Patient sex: M
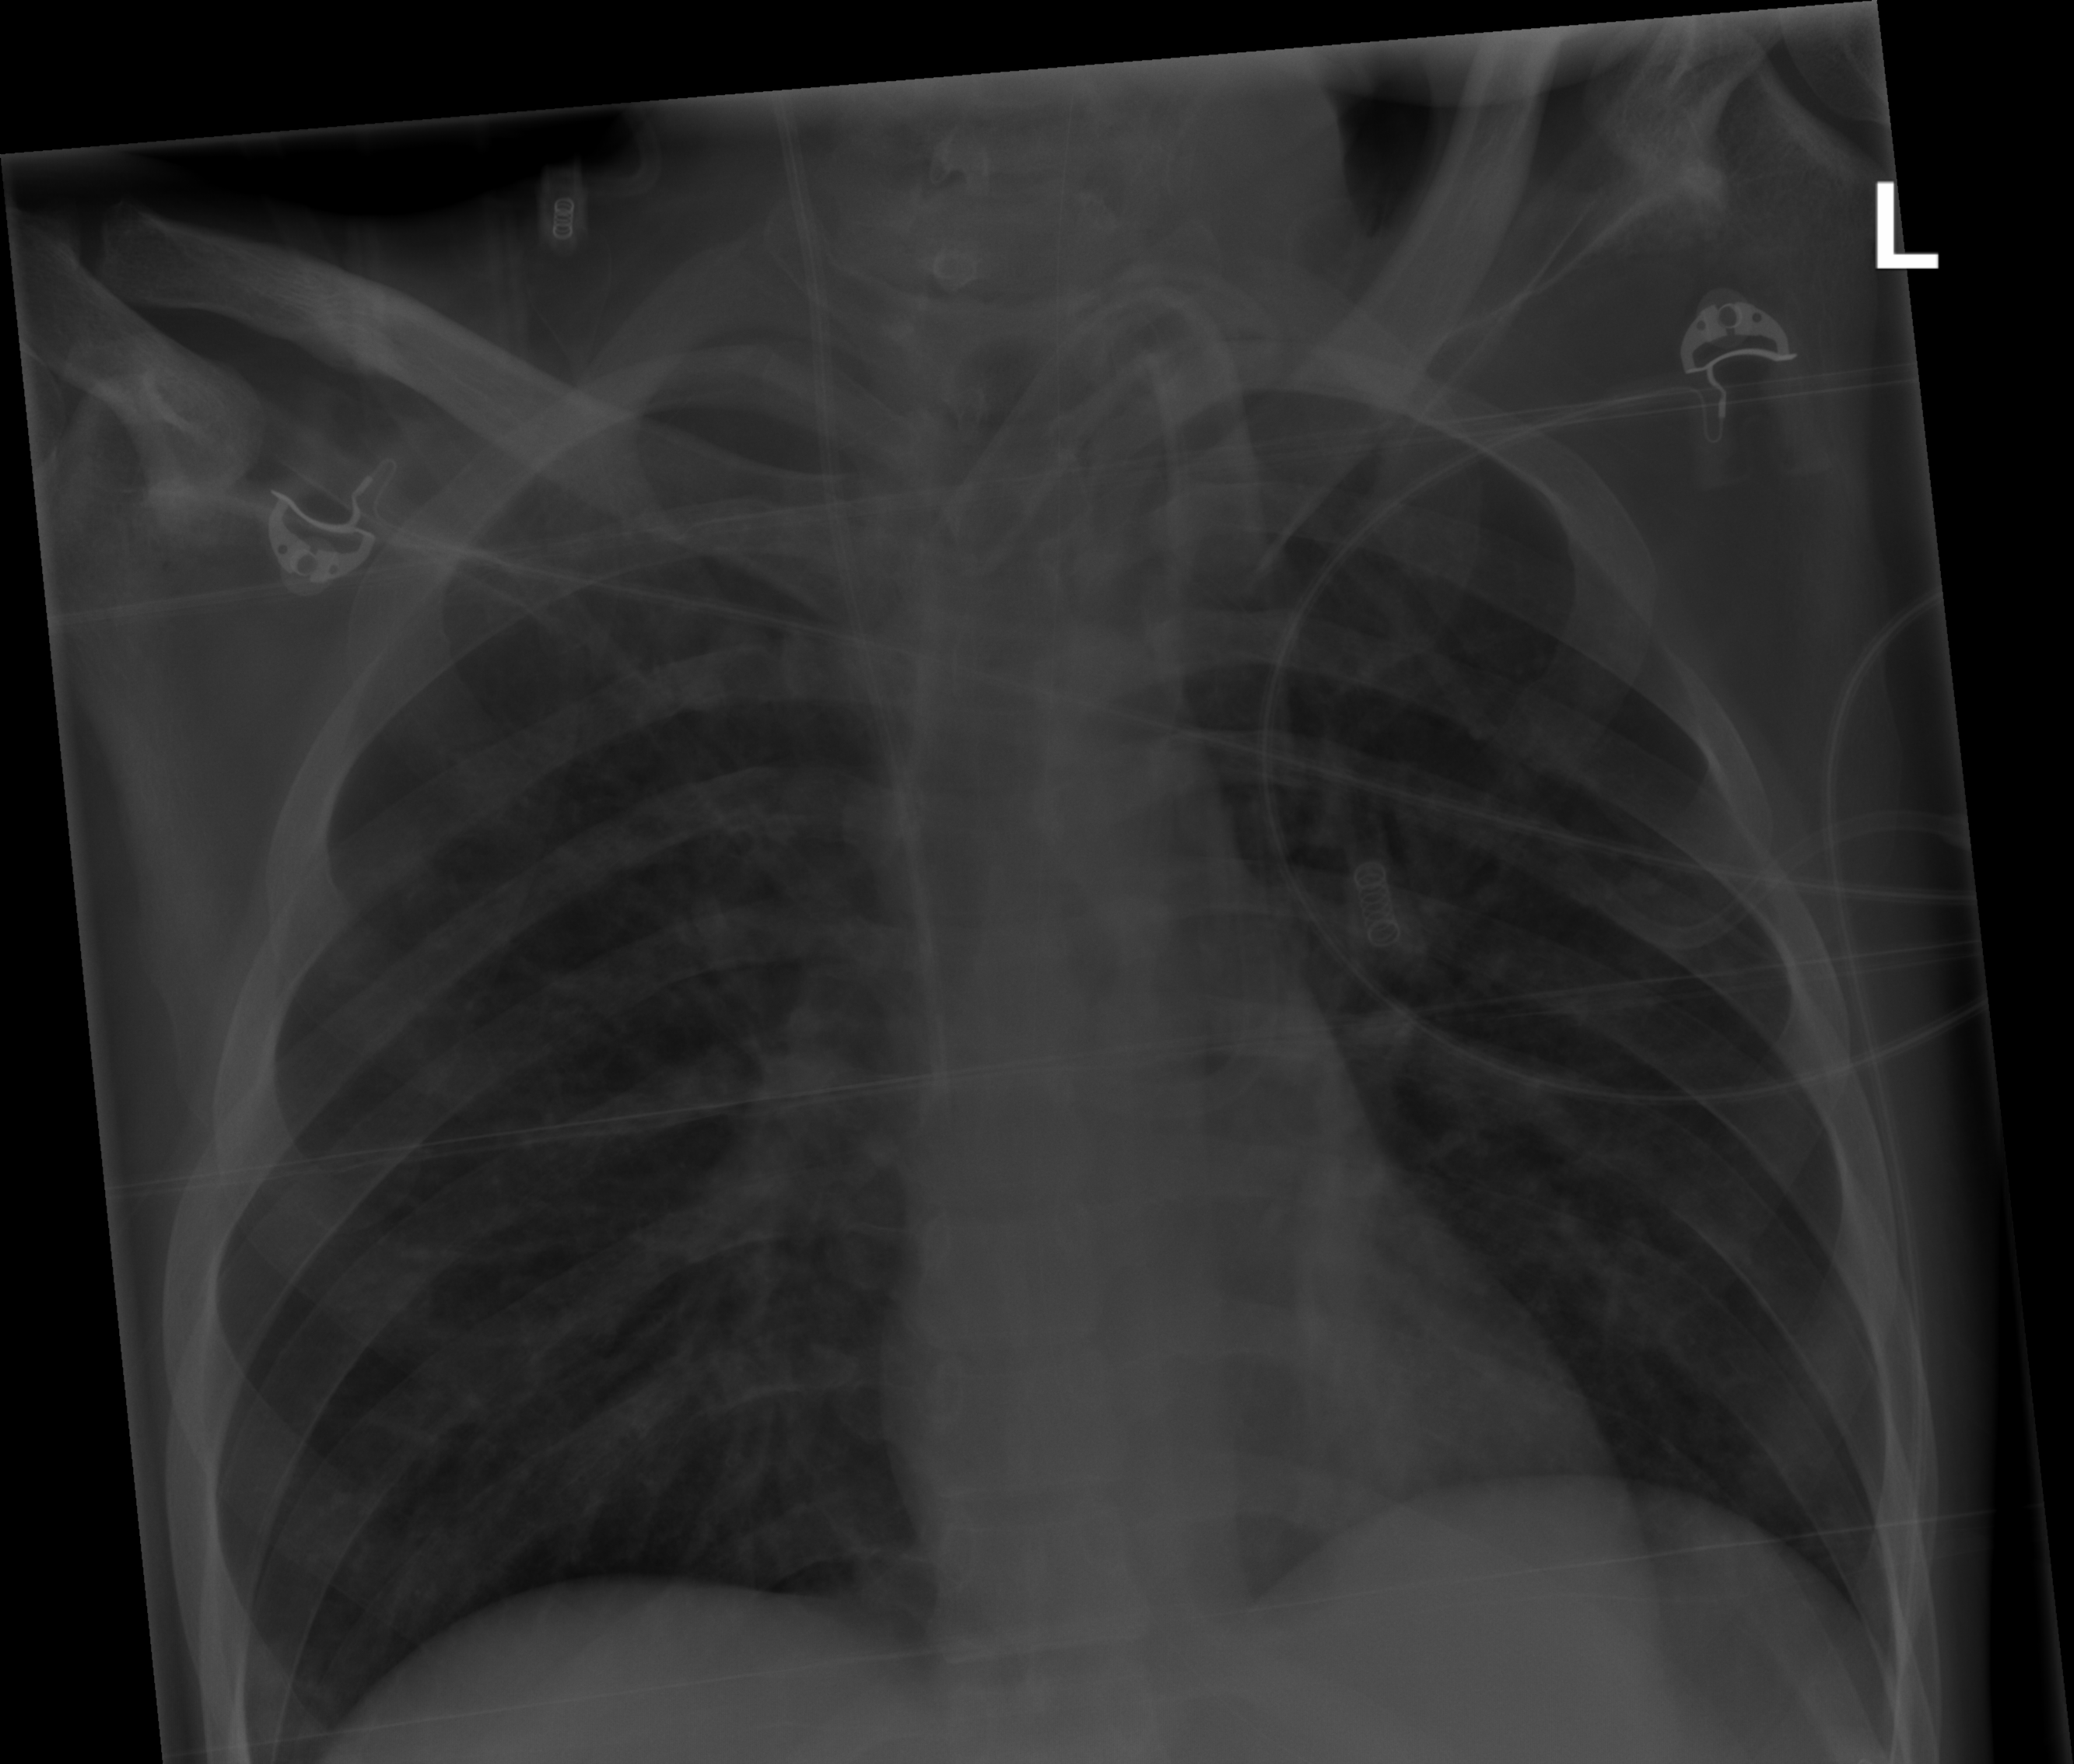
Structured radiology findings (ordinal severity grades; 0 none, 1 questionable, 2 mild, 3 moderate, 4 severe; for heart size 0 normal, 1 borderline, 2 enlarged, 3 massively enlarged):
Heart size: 0
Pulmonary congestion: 0
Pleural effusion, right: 0
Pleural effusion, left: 2
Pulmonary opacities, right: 1
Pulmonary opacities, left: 2
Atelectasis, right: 0
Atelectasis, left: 0